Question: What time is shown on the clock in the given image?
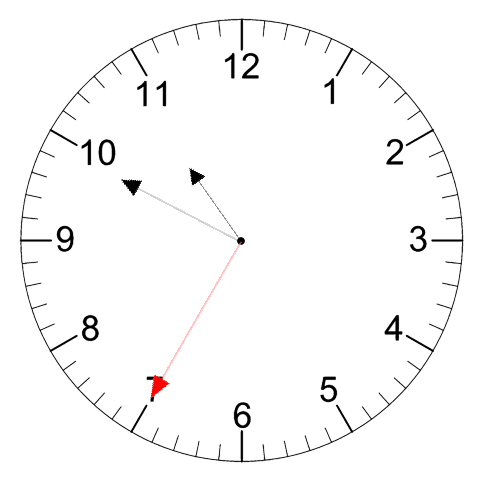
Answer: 10:49:35